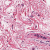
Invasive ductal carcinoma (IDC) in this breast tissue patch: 0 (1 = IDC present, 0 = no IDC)